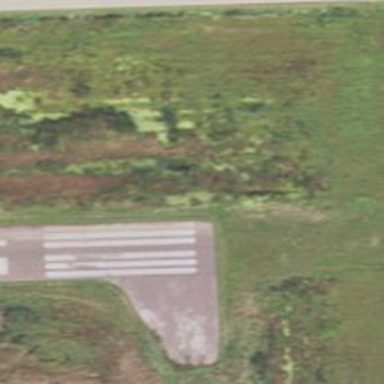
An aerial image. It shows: Runway in airport area.